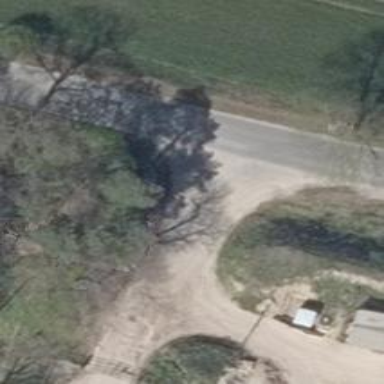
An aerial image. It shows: Unclassified road with asphalt surface.